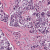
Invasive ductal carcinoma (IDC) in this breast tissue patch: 1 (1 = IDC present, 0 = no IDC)